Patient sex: M
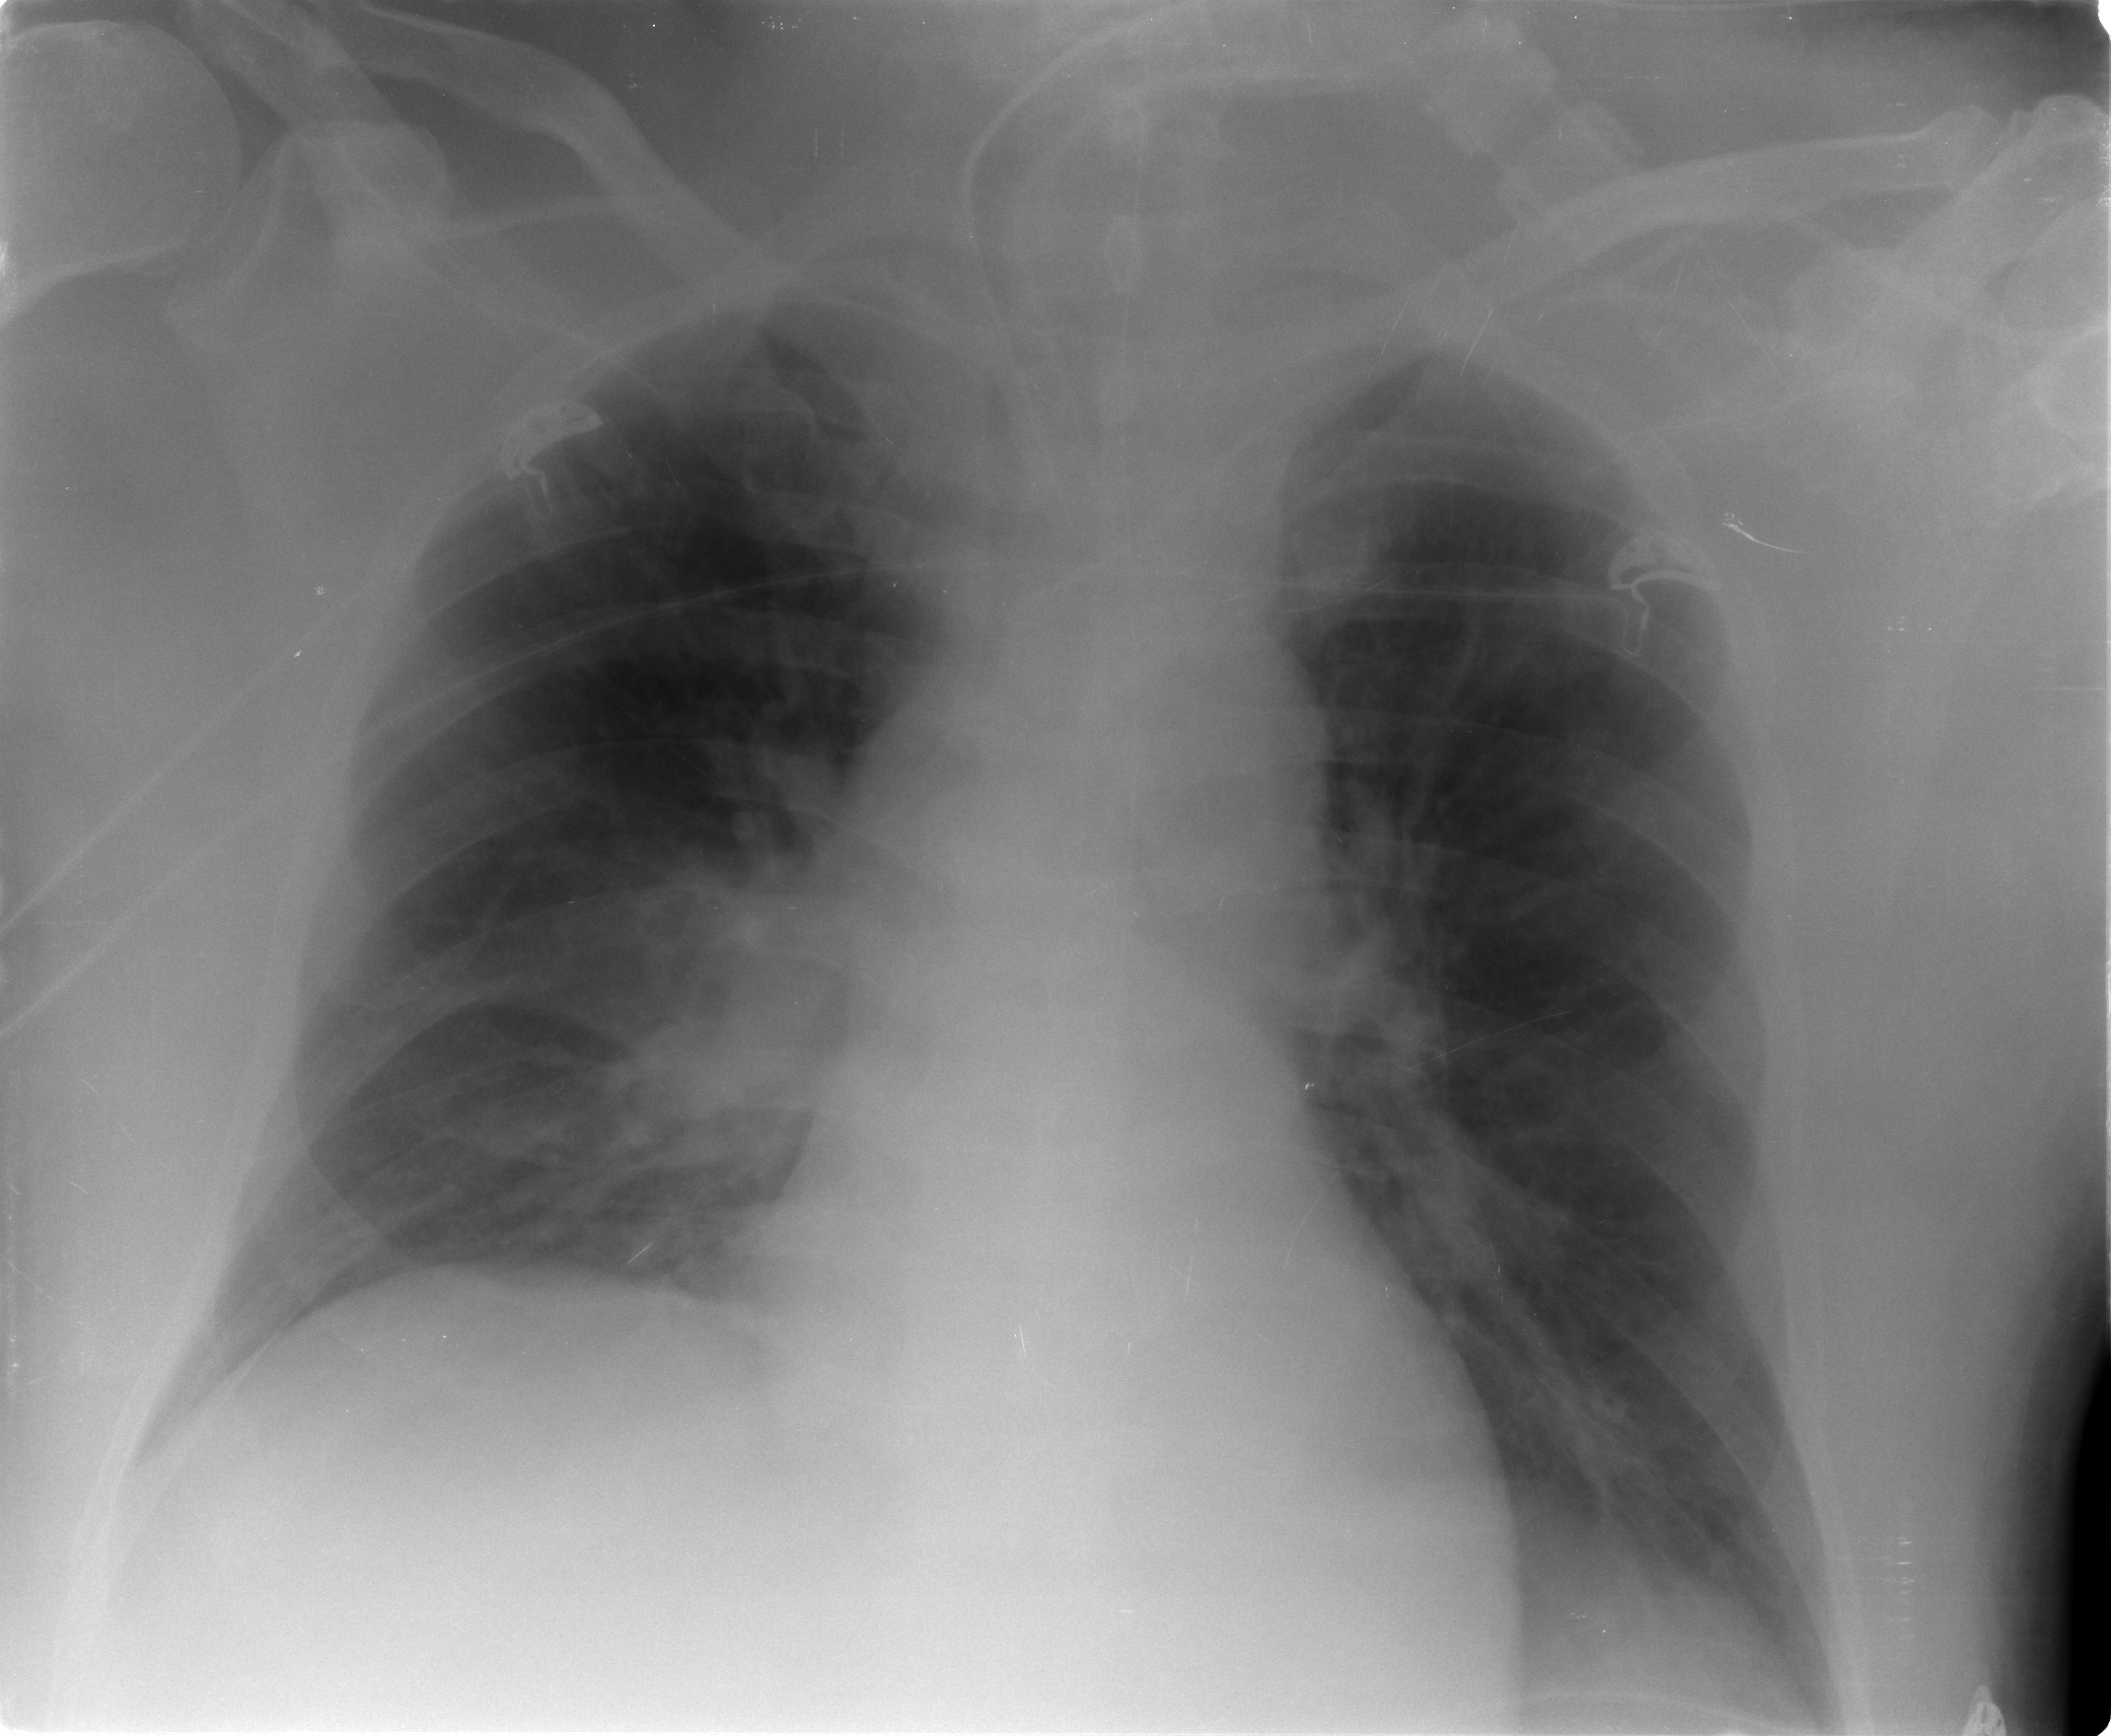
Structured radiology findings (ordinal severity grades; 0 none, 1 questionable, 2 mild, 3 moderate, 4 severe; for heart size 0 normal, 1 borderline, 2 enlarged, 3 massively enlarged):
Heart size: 0
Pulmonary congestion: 2
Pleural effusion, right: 0
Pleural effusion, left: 0
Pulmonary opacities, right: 2
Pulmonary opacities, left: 1
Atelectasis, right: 2
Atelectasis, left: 2